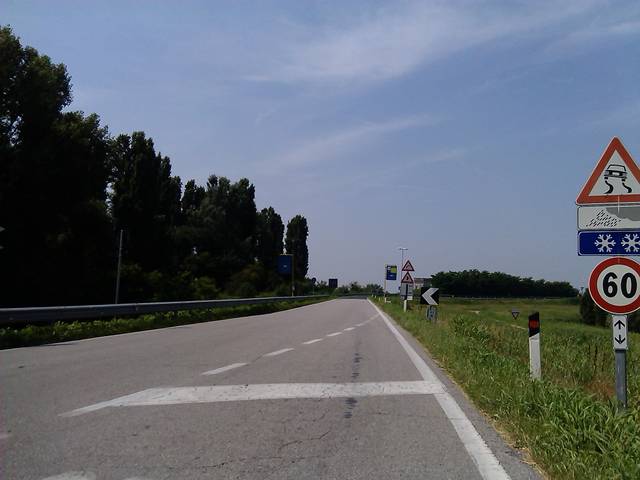
Region: Italy
Coordinates: 45.106, 11.665